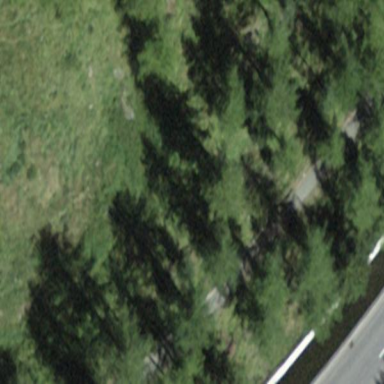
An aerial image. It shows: Forest with mixed leaf types and cycles.